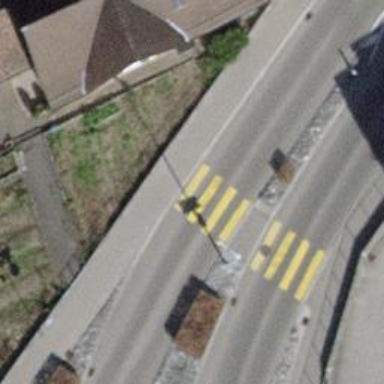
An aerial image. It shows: Uncontrolled crossing on the road.